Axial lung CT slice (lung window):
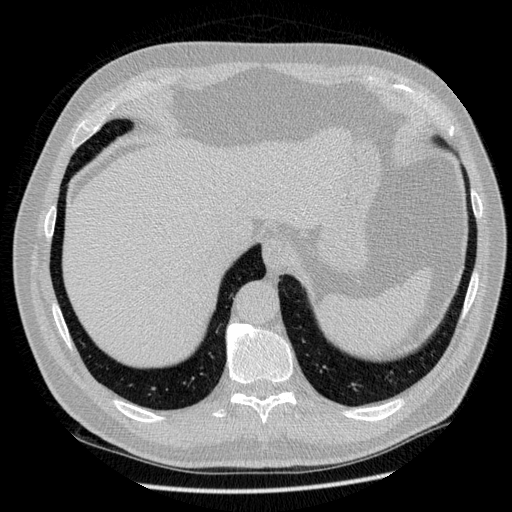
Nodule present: no